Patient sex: M
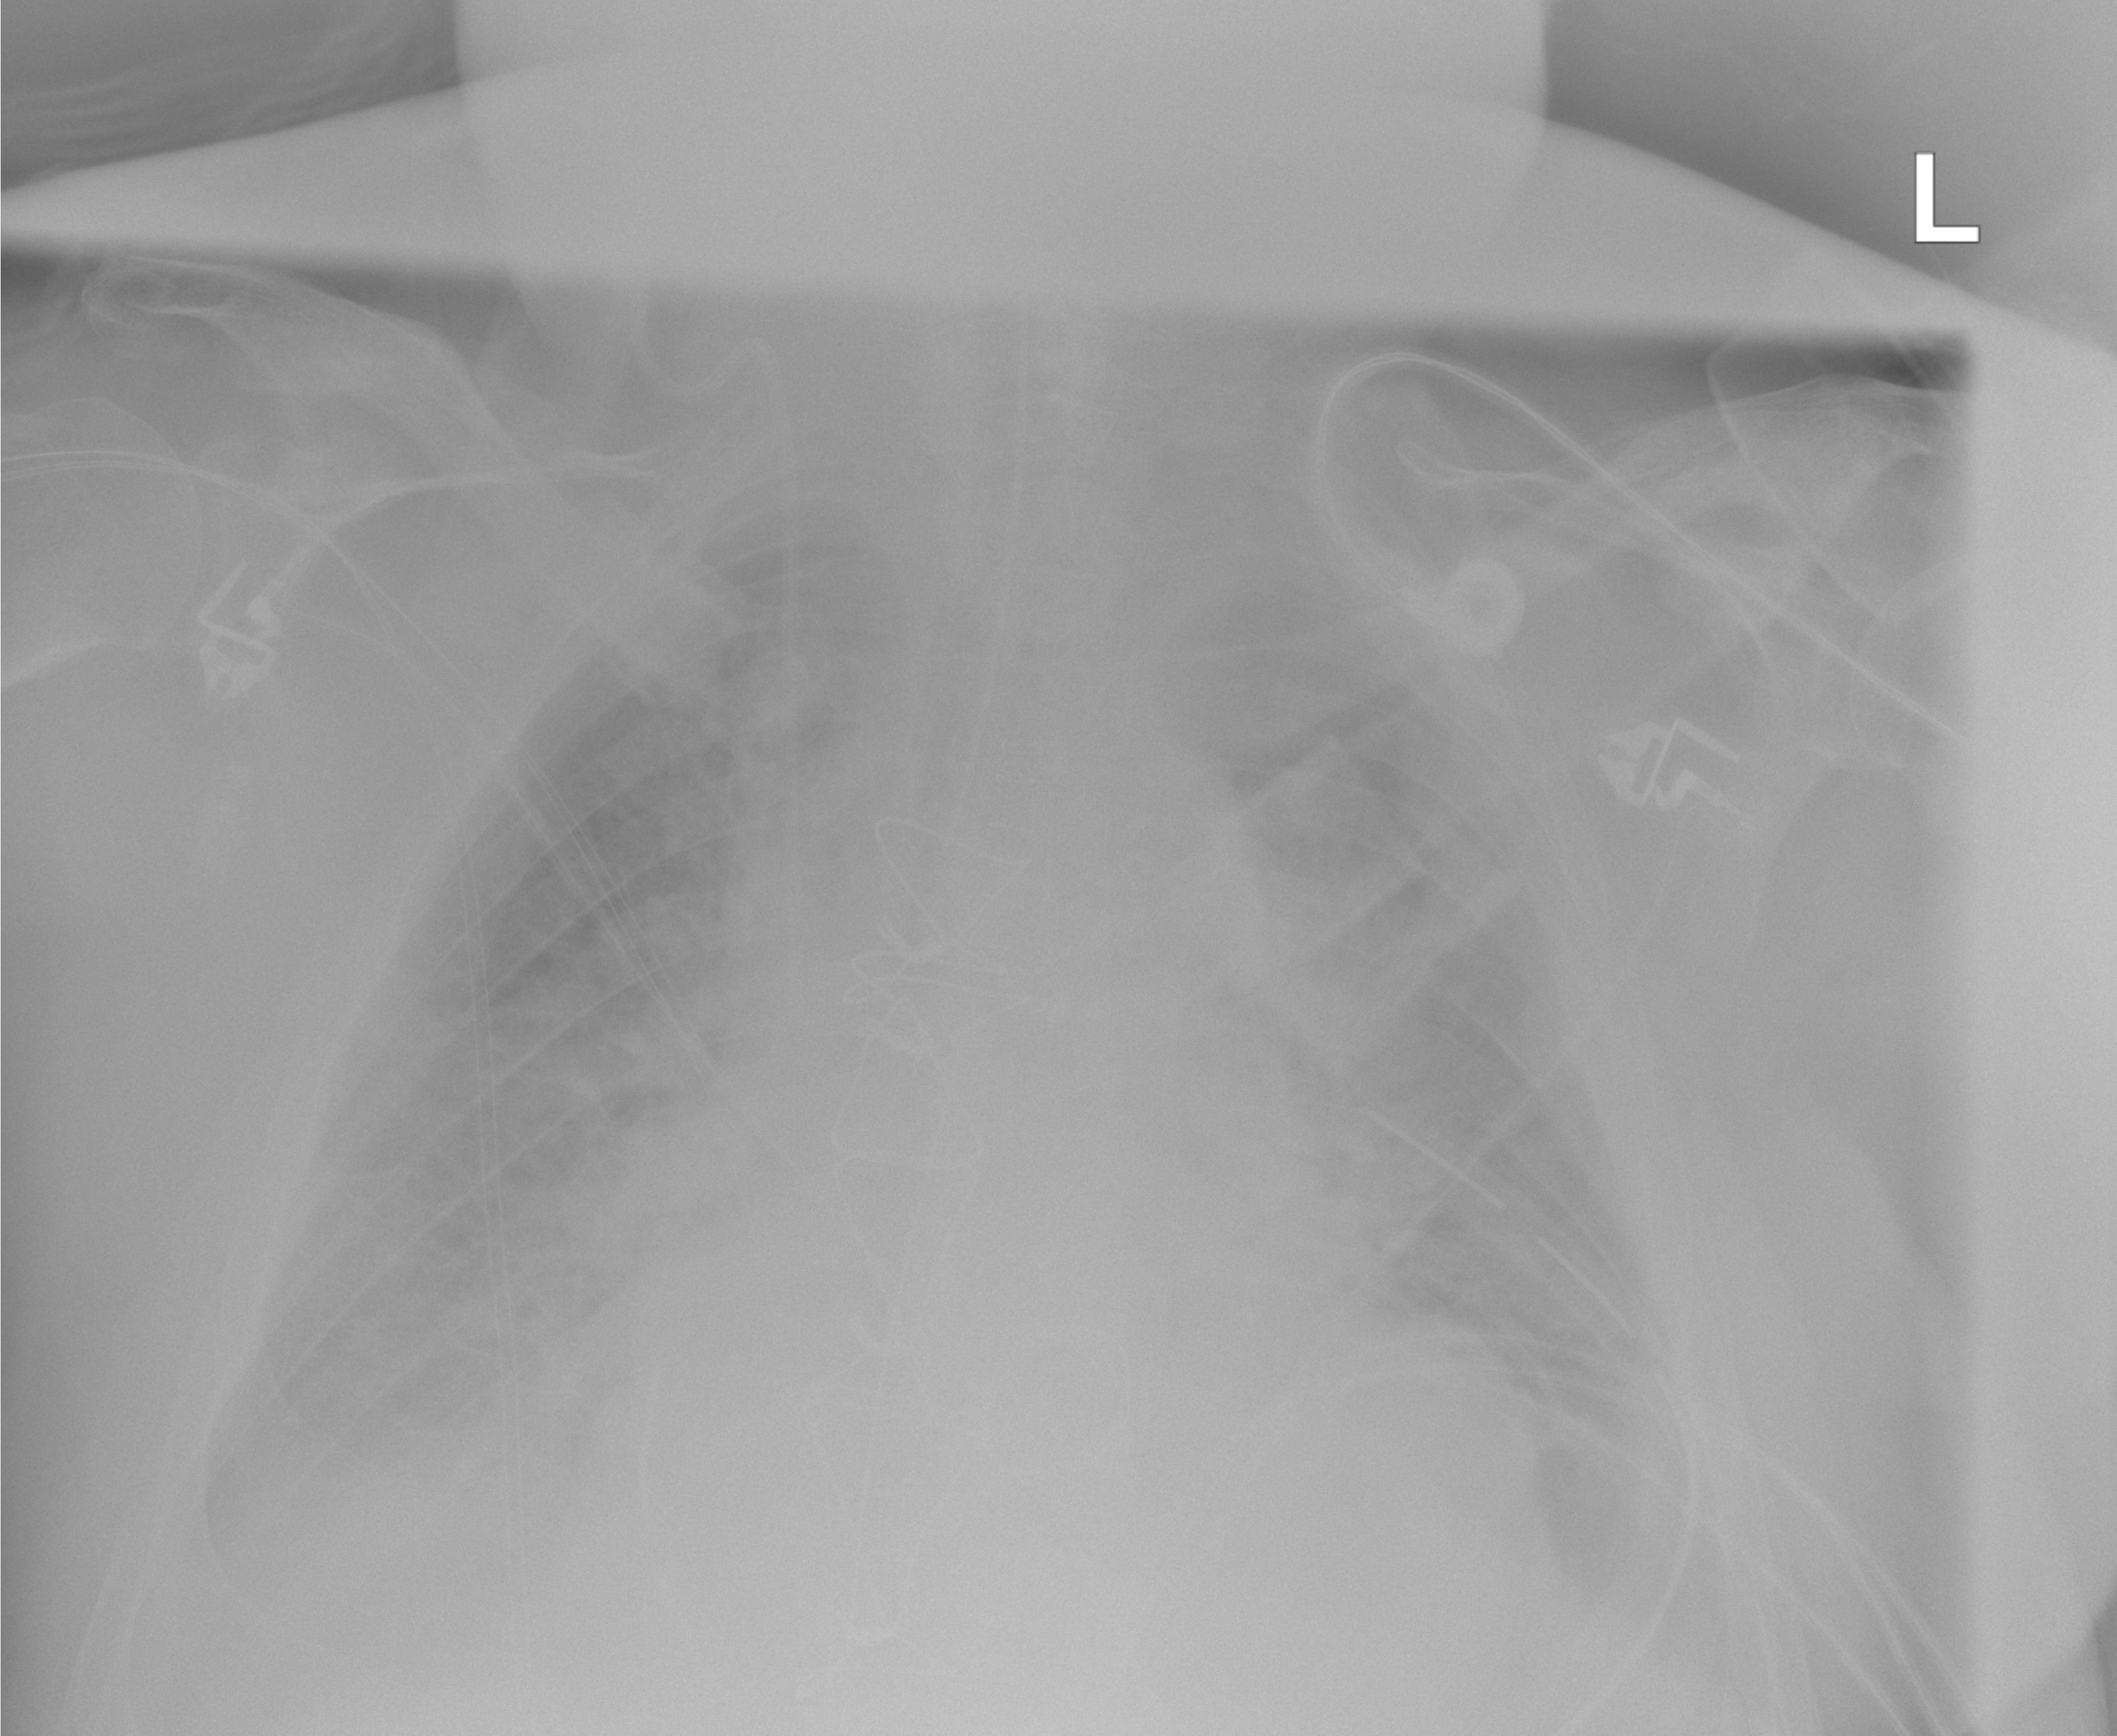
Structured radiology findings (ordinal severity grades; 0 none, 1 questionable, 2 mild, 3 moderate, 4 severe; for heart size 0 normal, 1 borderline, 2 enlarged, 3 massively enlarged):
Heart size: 0
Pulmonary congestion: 3
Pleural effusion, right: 2
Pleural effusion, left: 1
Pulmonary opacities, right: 2
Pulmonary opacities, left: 2
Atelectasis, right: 2
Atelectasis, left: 2